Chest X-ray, PA view. Patient: 44 years old, sex F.
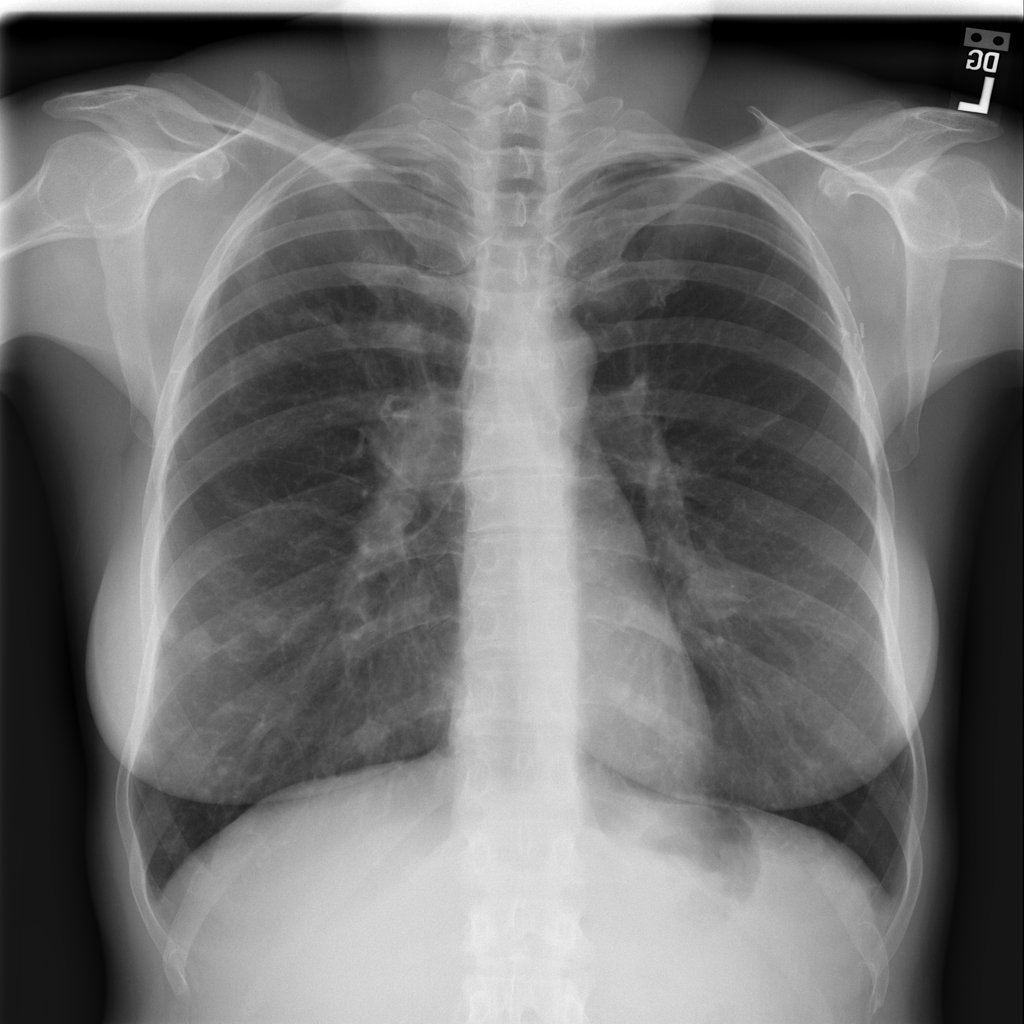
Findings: Nodule